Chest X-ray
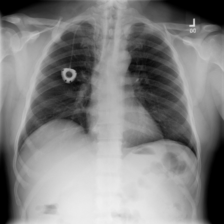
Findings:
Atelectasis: negative
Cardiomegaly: negative
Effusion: negative
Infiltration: negative
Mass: negative
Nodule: negative
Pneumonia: negative
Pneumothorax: negative
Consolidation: negative
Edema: negative
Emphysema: negative
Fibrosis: negative
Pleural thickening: negative
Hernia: negative